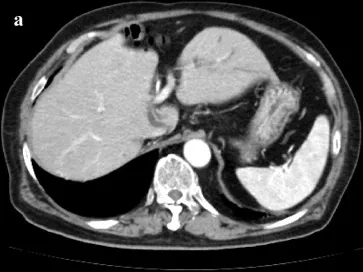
Abbreviations; ERCP: Endoscopic retrograde cholangiopancreatography, CT: computed tomography (a) CT imaging demonstrated dilatation of peripheral side of the left bile ducts.
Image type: radiology (ct)